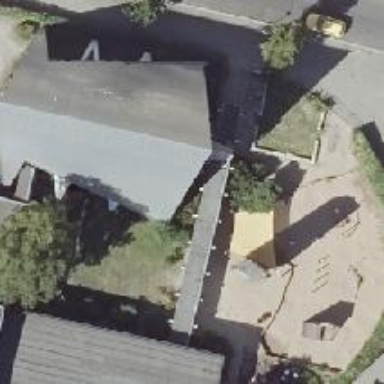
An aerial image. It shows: Building with ridge on the roof.